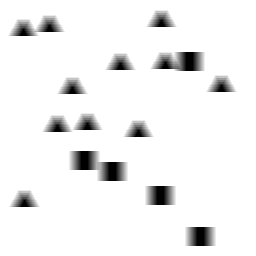
Squares: 5
Triangles: 11
Stars: 0
Total shapes: 16